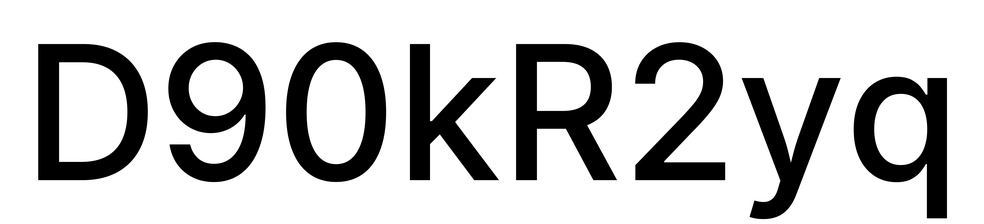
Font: Inter_Medium